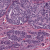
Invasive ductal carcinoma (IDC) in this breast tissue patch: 1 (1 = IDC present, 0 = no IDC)